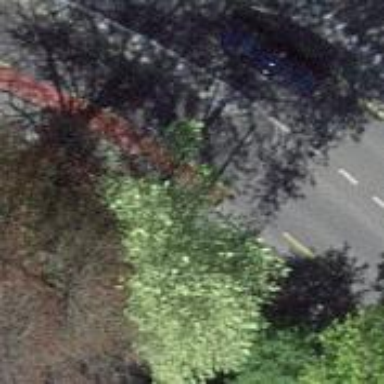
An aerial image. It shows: Tree-lined avenue.